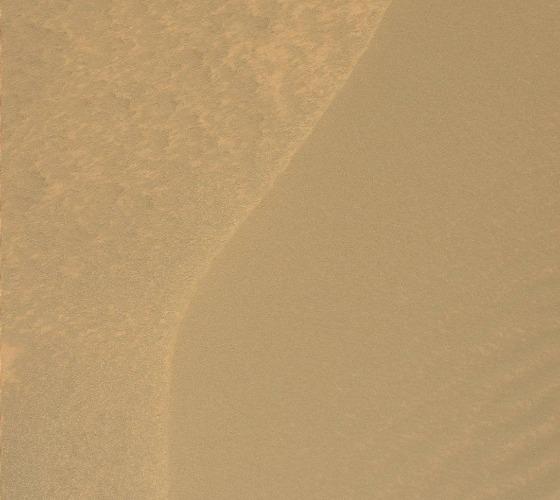
Terrain classes present: Gravel / Sand / Soil